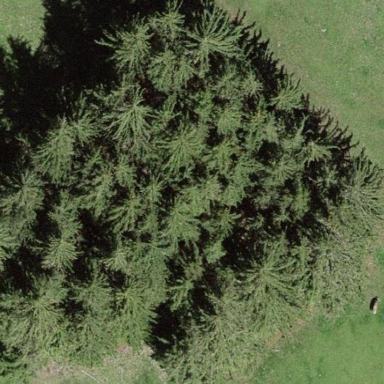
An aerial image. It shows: Forest area.